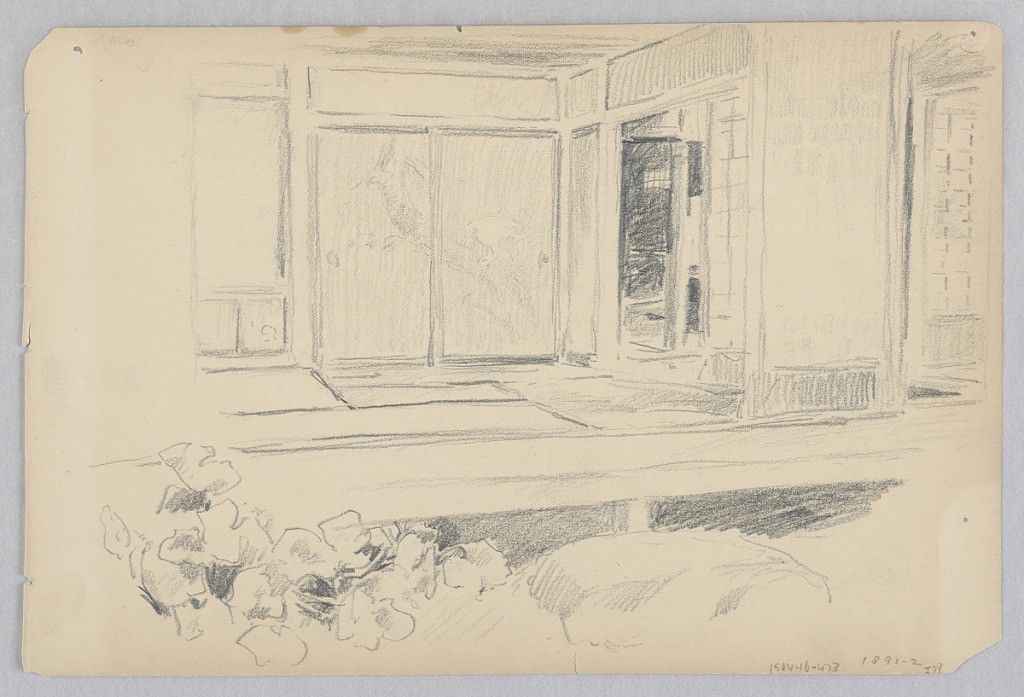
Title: Interior, Japan
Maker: Robert Frederick Blum, American, 1857–1903
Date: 1891–1892
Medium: Graphite on wove paper
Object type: Drawing
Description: Sketch of an interior room from the garden.